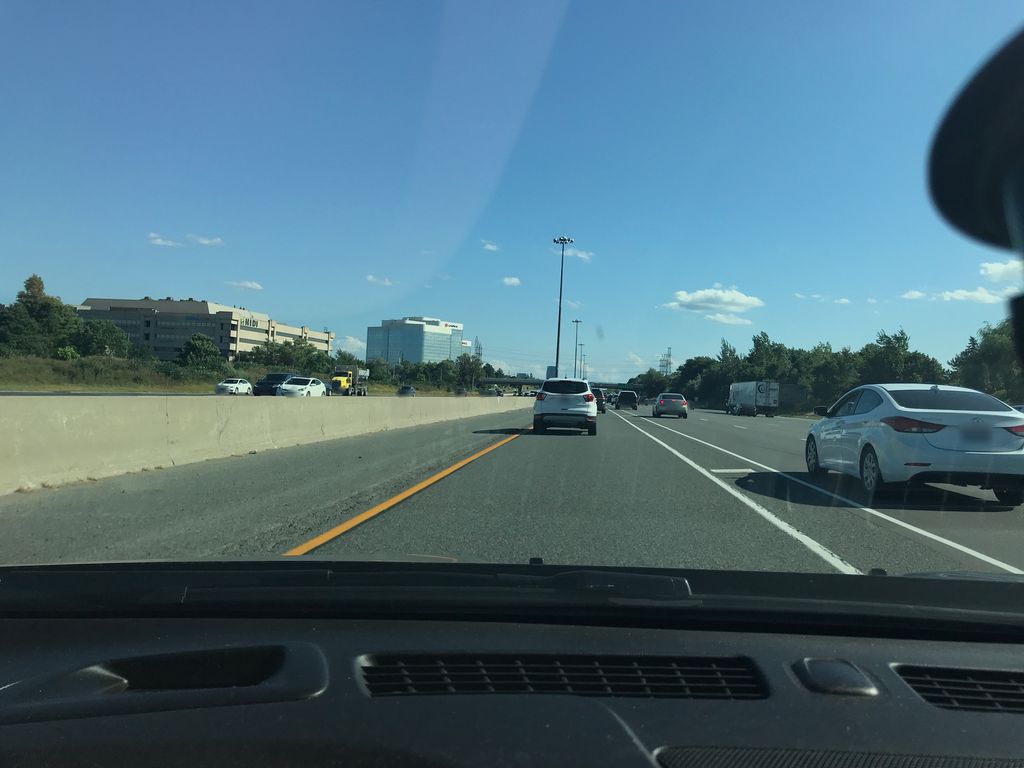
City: toronto